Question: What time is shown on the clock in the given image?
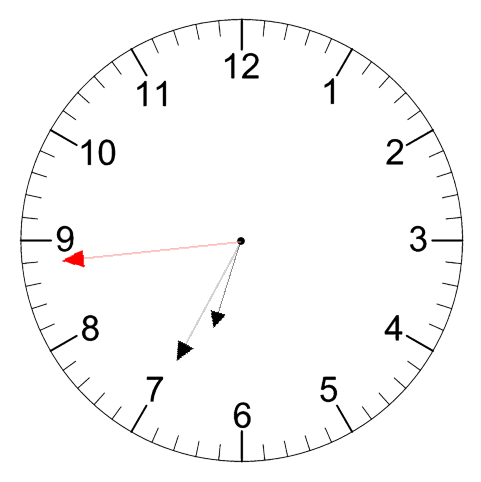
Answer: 06:34:44